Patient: sex M, age 61
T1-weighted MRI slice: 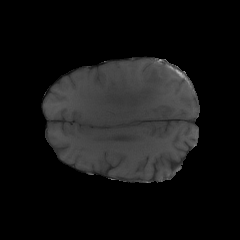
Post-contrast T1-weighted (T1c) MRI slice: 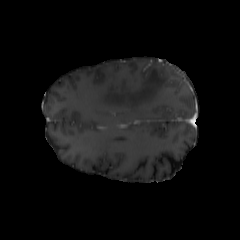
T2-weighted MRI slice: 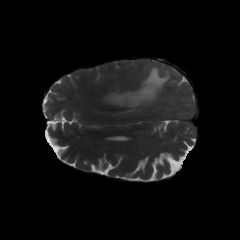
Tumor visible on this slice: yes
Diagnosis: Glioblastoma, IDH-wildtype
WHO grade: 4